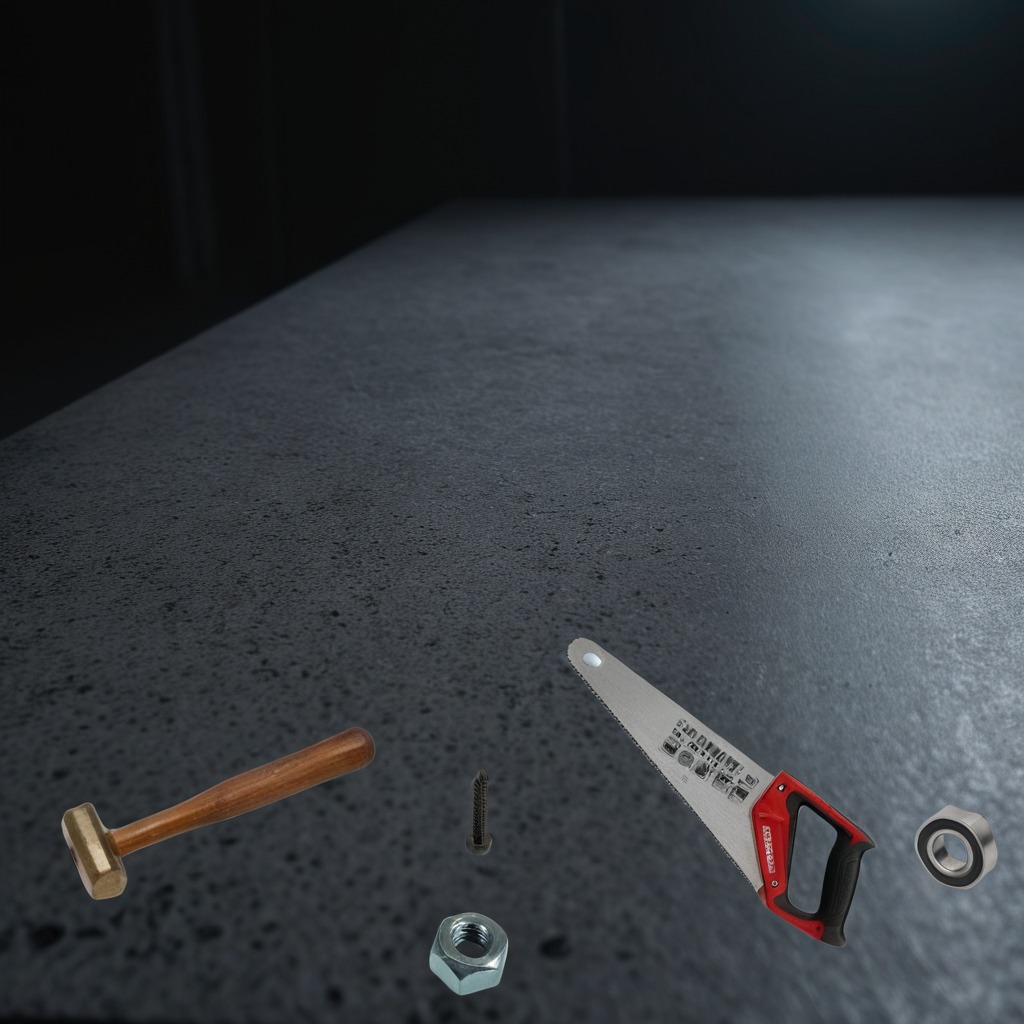
A ball bearing, a hammer, a machine screw, a handheld metal saw, and a metal nut are lying on the clean granite table inside a workshop at night.